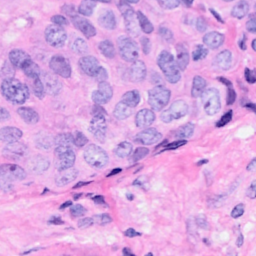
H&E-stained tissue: Breast